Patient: sex M, age 32
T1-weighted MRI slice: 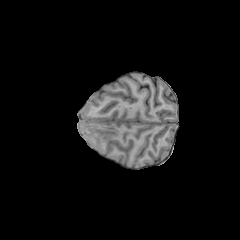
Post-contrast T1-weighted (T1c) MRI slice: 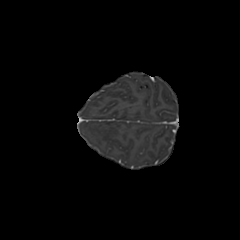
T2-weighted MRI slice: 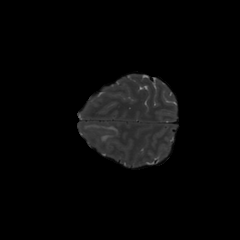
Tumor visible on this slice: yes
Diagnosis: Glioblastoma, IDH-wildtype
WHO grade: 4